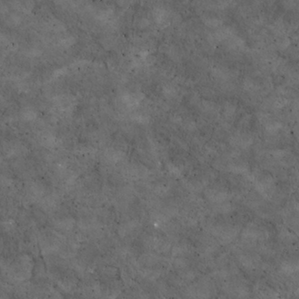
Label: non_frost